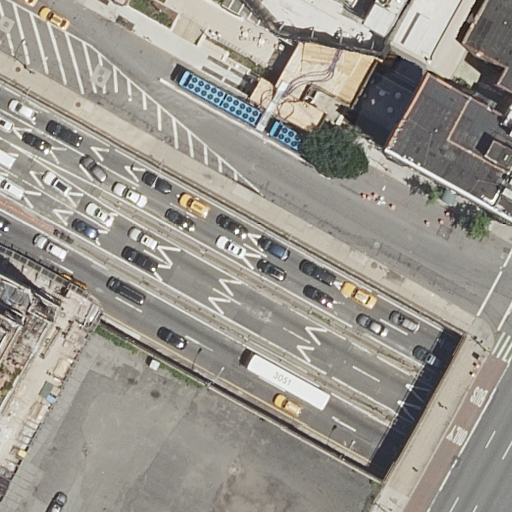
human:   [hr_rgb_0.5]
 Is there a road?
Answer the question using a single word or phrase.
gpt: yes

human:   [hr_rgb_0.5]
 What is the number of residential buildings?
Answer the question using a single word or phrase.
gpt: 4

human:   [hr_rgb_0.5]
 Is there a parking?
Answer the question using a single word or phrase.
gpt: yes

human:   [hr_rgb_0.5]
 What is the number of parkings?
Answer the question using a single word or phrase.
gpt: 2

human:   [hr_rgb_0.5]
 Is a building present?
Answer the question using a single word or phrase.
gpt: yes

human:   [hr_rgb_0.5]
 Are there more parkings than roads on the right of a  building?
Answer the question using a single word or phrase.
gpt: no

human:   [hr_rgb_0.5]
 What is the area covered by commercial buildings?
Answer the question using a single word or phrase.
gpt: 0m2

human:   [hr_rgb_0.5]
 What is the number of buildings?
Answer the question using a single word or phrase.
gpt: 4

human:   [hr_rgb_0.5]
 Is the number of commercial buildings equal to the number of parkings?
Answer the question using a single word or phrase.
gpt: no

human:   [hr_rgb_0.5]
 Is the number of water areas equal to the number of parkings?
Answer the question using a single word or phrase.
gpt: no

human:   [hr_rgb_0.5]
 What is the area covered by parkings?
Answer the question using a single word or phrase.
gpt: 105m2

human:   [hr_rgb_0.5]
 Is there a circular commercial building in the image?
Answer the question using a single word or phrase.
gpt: no

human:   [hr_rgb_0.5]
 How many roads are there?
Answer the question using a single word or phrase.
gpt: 12

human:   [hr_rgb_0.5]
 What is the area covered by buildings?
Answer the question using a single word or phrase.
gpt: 1835m2

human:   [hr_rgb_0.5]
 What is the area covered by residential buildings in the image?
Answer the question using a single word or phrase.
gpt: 1835m2

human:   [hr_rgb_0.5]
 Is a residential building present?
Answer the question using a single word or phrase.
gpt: yes

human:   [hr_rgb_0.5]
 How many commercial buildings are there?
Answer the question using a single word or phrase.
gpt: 0

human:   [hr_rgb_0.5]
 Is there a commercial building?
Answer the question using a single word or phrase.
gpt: no

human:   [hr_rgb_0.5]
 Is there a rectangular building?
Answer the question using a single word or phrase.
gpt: yes

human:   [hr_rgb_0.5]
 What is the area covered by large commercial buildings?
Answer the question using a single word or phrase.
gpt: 0m2

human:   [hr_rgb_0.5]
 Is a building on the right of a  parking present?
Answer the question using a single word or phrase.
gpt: yes

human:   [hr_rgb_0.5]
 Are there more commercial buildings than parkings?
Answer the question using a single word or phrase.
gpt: no

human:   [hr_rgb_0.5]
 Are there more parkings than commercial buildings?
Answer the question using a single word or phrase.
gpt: yes

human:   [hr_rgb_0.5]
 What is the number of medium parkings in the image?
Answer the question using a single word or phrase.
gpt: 0

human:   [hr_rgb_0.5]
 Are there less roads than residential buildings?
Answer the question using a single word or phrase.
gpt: no

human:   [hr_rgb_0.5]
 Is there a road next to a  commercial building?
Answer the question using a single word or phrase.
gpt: no

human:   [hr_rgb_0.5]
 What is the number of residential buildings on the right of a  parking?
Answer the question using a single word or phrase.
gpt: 2

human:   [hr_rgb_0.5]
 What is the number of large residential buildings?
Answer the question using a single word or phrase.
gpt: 1

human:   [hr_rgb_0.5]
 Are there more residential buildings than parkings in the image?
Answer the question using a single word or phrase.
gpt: yes

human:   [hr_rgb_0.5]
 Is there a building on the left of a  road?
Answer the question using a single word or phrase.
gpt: yes

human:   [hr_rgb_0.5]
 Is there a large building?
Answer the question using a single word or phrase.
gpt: yes

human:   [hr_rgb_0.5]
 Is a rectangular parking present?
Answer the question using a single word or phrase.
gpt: yes

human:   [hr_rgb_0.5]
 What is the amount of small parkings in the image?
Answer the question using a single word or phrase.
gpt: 2

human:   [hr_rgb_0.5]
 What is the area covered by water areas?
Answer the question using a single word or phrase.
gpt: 0m2

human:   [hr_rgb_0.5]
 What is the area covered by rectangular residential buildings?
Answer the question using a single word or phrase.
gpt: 35m2

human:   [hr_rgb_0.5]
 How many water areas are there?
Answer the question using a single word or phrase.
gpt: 0

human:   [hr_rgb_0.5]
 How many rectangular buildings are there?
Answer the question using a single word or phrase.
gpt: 2

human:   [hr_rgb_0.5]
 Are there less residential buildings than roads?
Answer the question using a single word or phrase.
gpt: yes

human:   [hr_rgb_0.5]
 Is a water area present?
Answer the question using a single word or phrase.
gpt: no

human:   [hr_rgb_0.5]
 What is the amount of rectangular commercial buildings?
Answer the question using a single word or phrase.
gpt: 0

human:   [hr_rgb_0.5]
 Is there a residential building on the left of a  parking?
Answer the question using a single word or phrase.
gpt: no

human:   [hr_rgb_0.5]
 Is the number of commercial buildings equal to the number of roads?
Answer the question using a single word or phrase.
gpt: no

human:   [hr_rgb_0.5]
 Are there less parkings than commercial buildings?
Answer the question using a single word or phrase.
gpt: no

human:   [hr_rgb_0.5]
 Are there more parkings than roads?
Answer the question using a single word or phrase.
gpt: no

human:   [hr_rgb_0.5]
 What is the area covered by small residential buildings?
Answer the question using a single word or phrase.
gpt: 35m2

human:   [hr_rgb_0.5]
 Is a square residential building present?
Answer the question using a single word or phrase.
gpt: no

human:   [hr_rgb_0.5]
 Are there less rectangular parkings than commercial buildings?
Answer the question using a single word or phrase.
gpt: no

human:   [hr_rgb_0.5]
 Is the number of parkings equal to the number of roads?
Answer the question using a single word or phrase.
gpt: no

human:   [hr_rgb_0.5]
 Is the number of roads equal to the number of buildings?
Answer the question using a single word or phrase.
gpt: no

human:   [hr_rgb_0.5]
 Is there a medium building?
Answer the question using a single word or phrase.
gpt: yes

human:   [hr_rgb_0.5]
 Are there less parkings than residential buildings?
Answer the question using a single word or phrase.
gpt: yes

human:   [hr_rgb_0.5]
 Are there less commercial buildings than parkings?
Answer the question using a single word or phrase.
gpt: yes

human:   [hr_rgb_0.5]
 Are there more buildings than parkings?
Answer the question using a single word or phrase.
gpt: yes

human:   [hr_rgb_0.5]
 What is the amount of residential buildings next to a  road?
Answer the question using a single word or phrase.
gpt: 4

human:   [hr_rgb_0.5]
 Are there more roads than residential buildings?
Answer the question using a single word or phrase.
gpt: yes

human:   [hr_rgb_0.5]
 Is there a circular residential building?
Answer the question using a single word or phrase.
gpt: no

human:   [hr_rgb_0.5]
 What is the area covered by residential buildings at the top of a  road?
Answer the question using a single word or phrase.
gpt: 1835m2

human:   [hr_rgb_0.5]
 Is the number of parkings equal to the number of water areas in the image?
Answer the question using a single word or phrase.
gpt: no

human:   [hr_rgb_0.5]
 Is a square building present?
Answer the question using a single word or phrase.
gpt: no

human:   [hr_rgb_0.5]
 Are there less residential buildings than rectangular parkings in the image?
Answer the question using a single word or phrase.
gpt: no

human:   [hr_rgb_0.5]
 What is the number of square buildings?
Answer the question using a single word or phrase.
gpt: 0

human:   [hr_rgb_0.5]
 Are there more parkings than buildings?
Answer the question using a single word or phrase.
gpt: no

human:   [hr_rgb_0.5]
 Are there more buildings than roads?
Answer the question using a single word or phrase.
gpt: no

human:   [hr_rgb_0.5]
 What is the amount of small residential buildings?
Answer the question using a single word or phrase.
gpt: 2